В бортовом журнале космического корабля была обнаружена таблица показаний амперметра и вольтметра, полученная во время выполнения кораблем на втором году полета специального маневра. В ходе этого маневра корабль удалялся от звезды по плоской траектории, имевшей форму участка спирали, которая пересекала все радиальные лучи, направленные от звезды, под одним и тем же углом $\alpha=\operatorname{arctg}(0.5) \approx 26,6^{\circ}$ (см. рисунок 1). Схема экспериментальной установки, в состав которой входили эти амперметр и вольтметр, показана на рисунке 2. Датчик фотоэлемента все время был направлен в сторону звезды, а ЭДС фотоэлемента пропорциональна мощности поступления световой энергии от этой звезды. Поглощением света звезды в космическом пространстве можно пренебречь. Фотоэлемент датчика включен в цепь, показанную на схеме. Индуктивность катушки $L = 50~мГн$ достаточно мала ($L \ll Rt$, где $t$ — характерное время изменения положения корабля, $R$ — сопротивление резистора), вольтметр и амперметр практически идеальны. Информация о времени измерений была утеряна, остались только данные о показаниях приборов.
Пренебрегая ЭДС индукции в катушке по сравнению с ЭДС фотоэлемента, запишите с точностью до постоянного коэффициента формулу, выражающую зависимость силы тока $I$ в катушке от расстояния $r$ между кораблем и звездой.
Запишите с точностью до постоянного коэффициента формулу, выражающую зависимость напряжения $U$ на катушке от расстояния $r$ между кораблем и звездой и величиной радиальной скорости корабля $v \equiv \cfrac{d r}{d t}$.
Найдите угловую скорость вращения корабля вокруг звезды в начале специального маневра. Ответ запишите в $с^{-1}$.
Найдите угловую скорость вращения корабля вокруг звезды в конце специального маневра. Ответ запишите в $с^{-1}$.
Найдите время движения корабля при выполнении специального маневра. Ответ запишите в с.
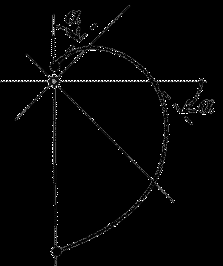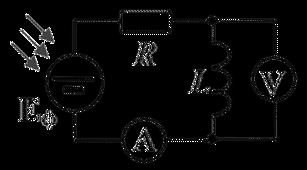
Пренебрегая ЭДС индукции в катушке по сравнению с ЭДС фотоэлемента, запишите с точностью до постоянного коэффициента формулу, выражающую зависимость силы тока $I$ в катушке от расстояния $r$ между кораблем и звездой.
Решение: При малой индуктивности ЭДС индукции будет мала, и ток через катушку будет определяться ЭДС фотоэлемента. Ясно, что в этом случае сила тока в цепи будет пропорциональна мощности поступления световой энергии, а она по мере удаления от звезды будет убывать обратно пропорционально квадрату расстояния $r$, то есть $I= \operatorname{const} \cdot \frac{1}{r^{2}}$. В дальнейшем будем записывать эту связь в виде $I=I_{0} \frac{r_{0}^{2}}{r^{2}}$.
Ответ: $I\sim\cfrac{1}{r^2}$

Запишите с точностью до постоянного коэффициента формулу, выражающую зависимость напряжения $U$ на катушке от расстояния $r$ между кораблем и звездой и величиной радиальной скорости корабля $v \equiv \cfrac{d r}{d t}$.
Решение: С учетом полученного результата и соотношения $d\left(\frac{1}{r^{2}}\right) \approx-\frac{2 d r}{r^{3}}$ находим: $$ U=L\left|\frac{dI}{dt}\right|=LI_{0} r_{0}^{2}\left|\frac{d\left(1 / r^{2}\right)}{dt}\right|=2 \frac{LI_{0} r_{0}^{2}}{r^{3}} v, $$ где $v \equiv \frac{dr}{dt}$ — скорость удаления датчика от звезды. Итак, $U=\operatorname{const}\cdot \frac{v}{r^{3}}$.
Ответ: $U\sim\cfrac{1}{r^3}$

Найдите угловую скорость вращения корабля вокруг звезды в начале специального маневра. Ответ запишите в $с^{-1}$.
Решение: С учетом выражения для расстояния $r=r_{0} \sqrt{\frac{I_{0}}{I}}$ находим, что $$U \approx 2 \frac{LI^{3 / 2}}{r_{0} \sqrt{I_{0}}} v \Rightarrow v(t) \approx \frac{r_{0} \sqrt{I_{0}}}{2 LI^{3 / 2}} U=\frac{1}{2 \mathrm{~L}} r(t) \frac{U}{I} .$$ Из таблицы находим, что связь показаний амперметра и вольтметра с хорошей точностью описывается формулой $U \approx I \cdot 3.14 \cdot 10^{-4}~Ом$. Следовательно, отношение скорости удаления звездолета от звезды и мгновенного значения расстояния между ними $\frac{v}{r}=\frac{U}{2 LI} \approx 3.14 \cdot 10^{-3}~с^{-1}$ — эта величина остается постоянной! С другой стороны, при движении по заданной траектории отношение скорости корабля вдоль радиуса $v$ и скорости вращения $\omega r$ есть котангенс угла, под которым спираль пересекает радиальные лучи, то есть $\frac{v}{\omega r}=\operatorname{ctg}\alpha \Rightarrow \omega=\frac{v}{r} \operatorname{tg}\alpha \approx 1.57 \cdot 10^{-3}~с^{-1}$. Итак, вращение корабля вокруг звезды происходит с постоянной угловой скоростью.
Ответ: $\omega=\cfrac{v}{r} \operatorname{tg}\alpha \approx 1.57 \cdot 10^{-3}~с^{-1}$

Найдите угловую скорость вращения корабля вокруг звезды в конце специального маневра. Ответ запишите в $с^{-1}$.
Решение: Как видно, в конце маневра также $\omega=\frac{v}{r} \operatorname{tg}\alpha \approx 1.57 \cdot 10^{-3}~с^{-1}$.
Ответ: $\omega=\cfrac{v}{r} \operatorname{tg}\alpha \approx 1.57 \cdot 10^{-3}~с^{-1}$

Найдите время движения корабля при выполнении специального маневра. Ответ запишите в с.
Решение: Из рисунка 1 в условии задачи следует, что за время выполнения маневра угол поворота изменяется на $\pi$ радиан. Значит, $t=\frac{\pi}{\omega}=\frac{2 \pi L I}{U} \operatorname{ctg}\alpha \approx 2000~с$.
Ответ: $t=\frac{2 \pi L I}{U} \operatorname{ctg}\alpha \approx 2000~с$
Темы:
T, Цепь с катушкой, 2021, Мегаполисы, Электрические цепи, RL-цепь